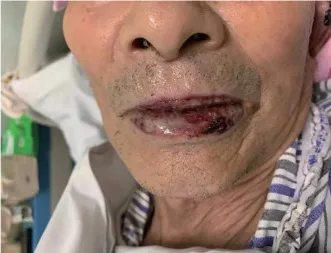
Skin and lips mucosa injury. (D) The lips mucosa had painful erosions.
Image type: medical_photograph (skin_photograph)